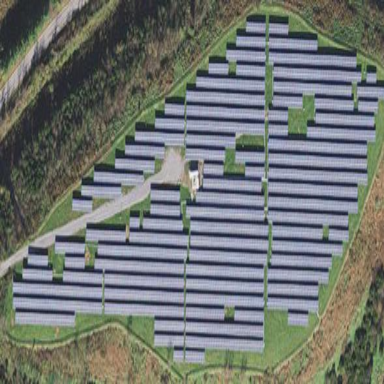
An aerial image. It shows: Solar power plant using photovoltaic technology.